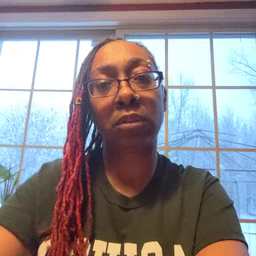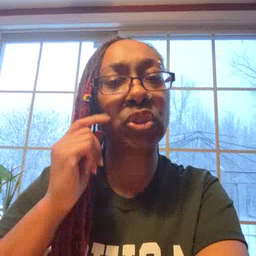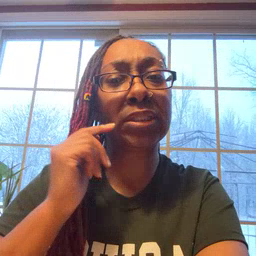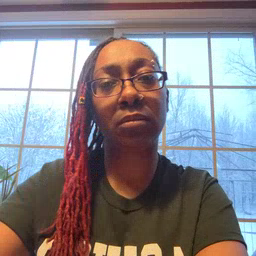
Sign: cheek